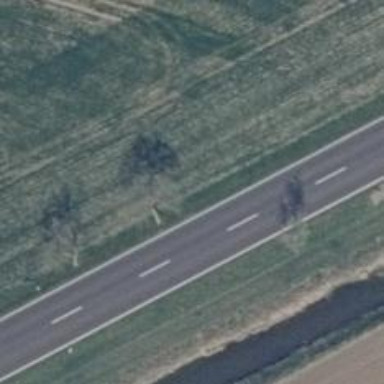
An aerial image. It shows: Row of trees in natural setting.